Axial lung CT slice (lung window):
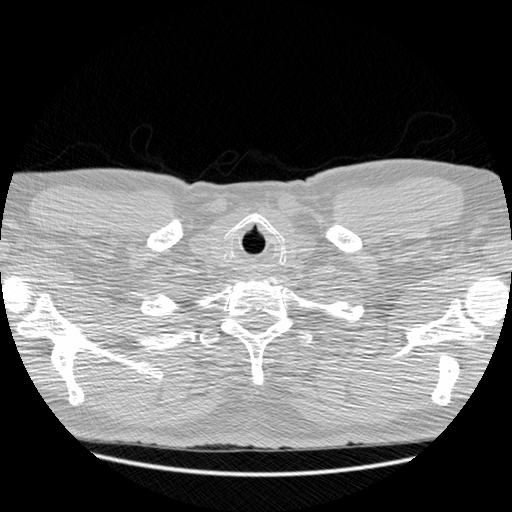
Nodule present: no